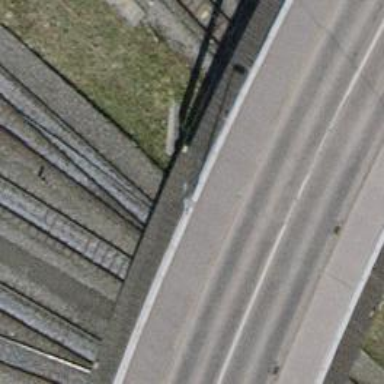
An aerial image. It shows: Railway switch.